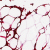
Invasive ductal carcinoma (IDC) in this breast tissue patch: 0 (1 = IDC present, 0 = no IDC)